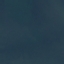
Land use / land cover class: SeaLake